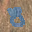
Label: 8